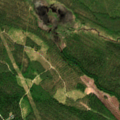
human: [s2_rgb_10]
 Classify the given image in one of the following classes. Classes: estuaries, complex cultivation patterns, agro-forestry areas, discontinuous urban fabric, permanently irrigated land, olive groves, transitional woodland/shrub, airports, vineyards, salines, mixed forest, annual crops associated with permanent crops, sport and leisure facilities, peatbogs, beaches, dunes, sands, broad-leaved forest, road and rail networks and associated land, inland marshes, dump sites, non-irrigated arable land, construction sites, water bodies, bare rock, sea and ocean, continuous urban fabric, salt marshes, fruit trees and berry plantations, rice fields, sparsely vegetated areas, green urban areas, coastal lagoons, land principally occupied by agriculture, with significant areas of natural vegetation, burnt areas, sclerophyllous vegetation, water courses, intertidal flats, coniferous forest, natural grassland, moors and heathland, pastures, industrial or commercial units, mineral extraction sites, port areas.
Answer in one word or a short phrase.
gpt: coniferous forest, mixed forest, transitional woodland/shrub